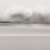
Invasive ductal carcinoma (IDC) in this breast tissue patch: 0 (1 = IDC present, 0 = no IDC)